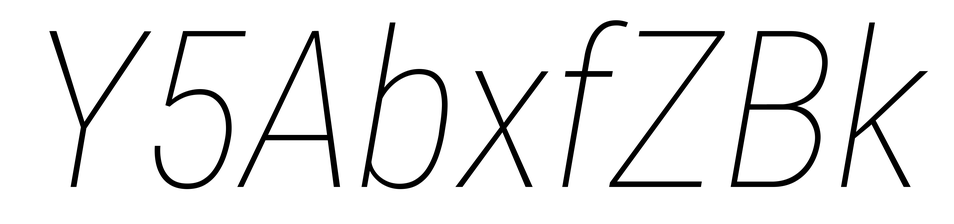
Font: Roboto-Italic_Condensed_Thin_Italic